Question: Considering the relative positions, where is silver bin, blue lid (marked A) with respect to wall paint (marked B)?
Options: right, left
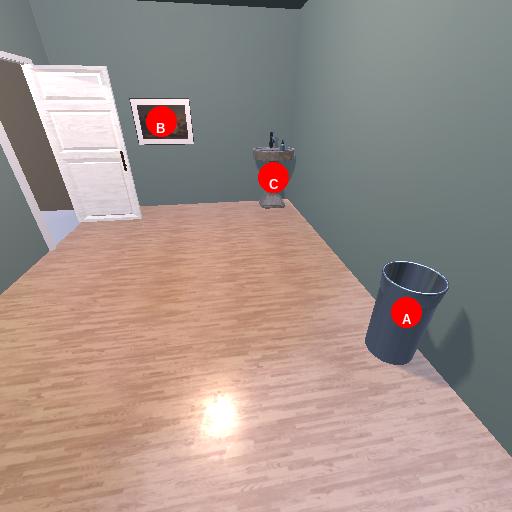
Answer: right